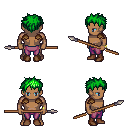
a pixel art fantasy rpg character, male body template, human, dark skin, leather shoulder armor, magenta pants, green bedhead hairstyle, bracelets, brown shoes, spear, four views (front, back, left, right), 2x2 character sprite sheet, small pixel art, hard edges, no anti-aliasing